Question:
Hi,
Based on the image above, I would like to align the words "Action", "Adventure", "Arcade" to left most and align it to appear same height as the blue right arrow
my code for this is created dynamically:
'''
Dim intRow As Integer
Dim intColumn As Integer
intRow = 0
intColumn = 0
Dim rd As RowDefinition
For Each abc In ArrayOfItems
Dim newButton As New Button
newButton.MaxHeight = 35
newButton.MaxWidth = 300
newButton.Background = Brushes.Transparent
newButton.BorderBrush = Brushes.Transparent
newButton.Tag = abc.application_category_id
Dim sp As New StackPanel
sp.Orientation = Orientation.Horizontal
sp.HorizontalAlignment = Windows.HorizontalAlignment.Left
sp.VerticalAlignment = Windows.VerticalAlignment.Center
Dim Image2 As New Image
Dim src As New Uri("/Images/chevron_blue.png", UriKind.Relative)
Dim img As New BitmapImage(src)
Image2.Width = 10
Image2.Height = 10
Image2.HorizontalAlignment = Windows.HorizontalAlignment.Left
Image2.VerticalAlignment = Windows.HorizontalAlignment.Left
Image2.Source = img
Dim LabelApp As New Label
LabelApp.Content = abc.category_name
LabelApp.FontWeight = FontWeights.Bold
LabelApp.FontSize = 9
LabelApp.MaxWidth = 270
LabelApp.Foreground = Brushes.Black
LabelApp.HorizontalContentAlignment = Windows.HorizontalAlignment.Left
LabelApp.VerticalAlignment = Windows.HorizontalAlignment.Left
sp.Children.Add(LabelApp)
sp.Children.Add(Image2)
newButton.Content = sp
Grid.SetColumn(newButton, intColumn)
Grid.SetRow(newButton, intRow)
gridCategoryGames.Children.Add(newButton)
intRow = intRow + 1
rd = New RowDefinition With {.Height = GridLength.Auto}
gridCategoryGames.RowDefinitions.Add(rd)
gridCategoryGames.UpdateLayout()
Next abc
End If
'''
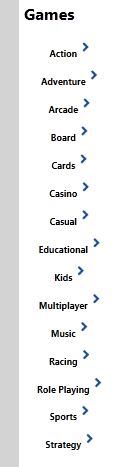
Answer: Ouch, that is an ugly way to do it :)
Fortunately WPF has something that will cut your code down substantially, the <URL>. As you already have 'ArrayOfItems' which is obviously IEnumerable, you can craft you XAML like this:
'''
<ItemsControl ItemsSource="{Binding ArrayOfItems}" >
<ItemsControl.ItemsPanel>
<ItemsPanelTemplate>
<StackPanel Orientation="Vertical" />
</ItemsPanelTemplate>
</ItemsControl.ItemsPanel>
<ItemsControl.ItemTemplate>
<DataTemplate >
<StackPanel Orientation="Vertical" HorizontalAlignment="Right" >
<TextBlock Text="myText"/>
<Image Source="path to my image" />
</StackPanel>
</DataTemplate>
</ItemsControl.ItemTemplate>
</ItemsControl>
'''
You can then get rid of all that code that is manually creating items. The controls specified in 'ItemsControl.ItemTemplate' will be repeated for every item in your list. The sky is the limit with this approach (there are literally <URL>.